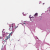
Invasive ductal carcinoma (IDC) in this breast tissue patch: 0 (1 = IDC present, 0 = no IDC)